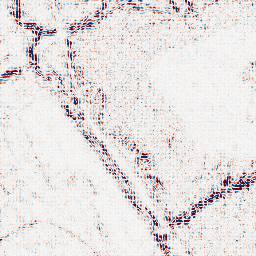
Category: wavelet
Decomposition family: wavelet_biorthogonal
Decomposition parameters: wavelet: bior3.5
level: 2
Upsampling method: sinc_hamming
Upsampling parameters: scale: 8
kernel_size: 8
Upsampling scale: 8